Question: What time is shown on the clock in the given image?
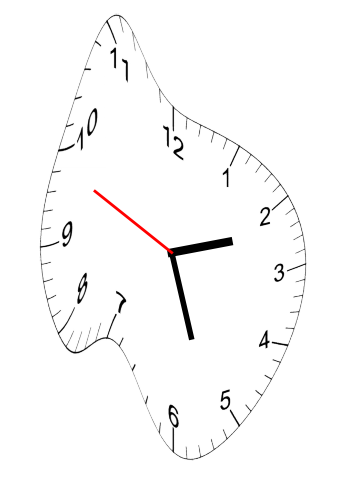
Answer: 02:26:49